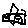
Label: square